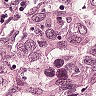
Metastatic tissue present: yes